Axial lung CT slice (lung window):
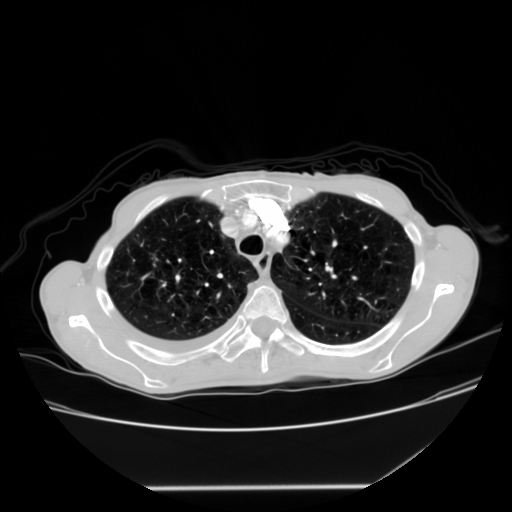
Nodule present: no